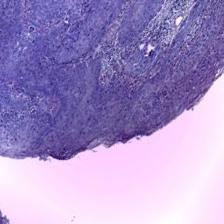
Diagnosis: OSCC